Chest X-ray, PA view. Patient: 57 years old, sex M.
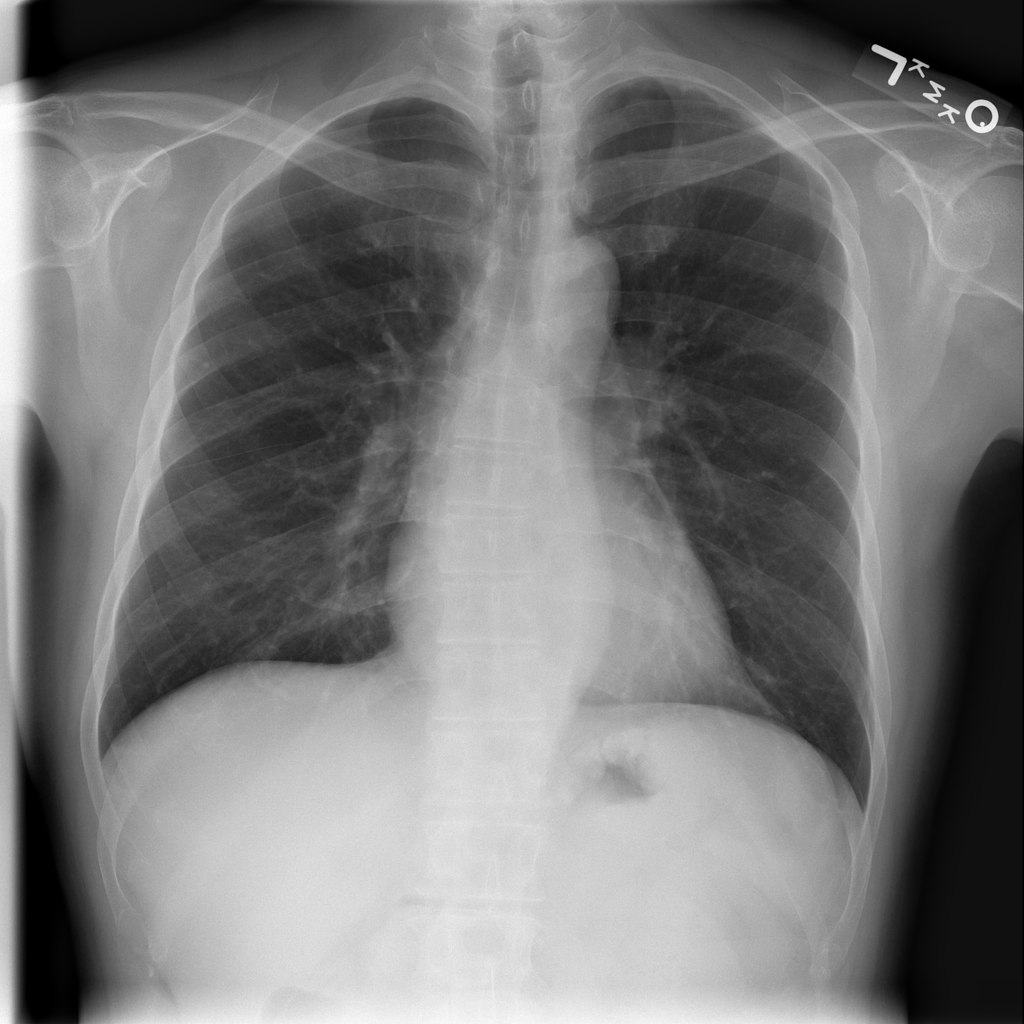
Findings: Fibrosis